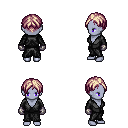
a pixel art fantasy rpg character, female body template, dark elf, purple skin, gray robe, red pants, white blonde parted hairstyle, metal gloves, four views (front, back, left, right), 2x2 character sprite sheet, small pixel art, hard edges, no anti-aliasing